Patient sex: M
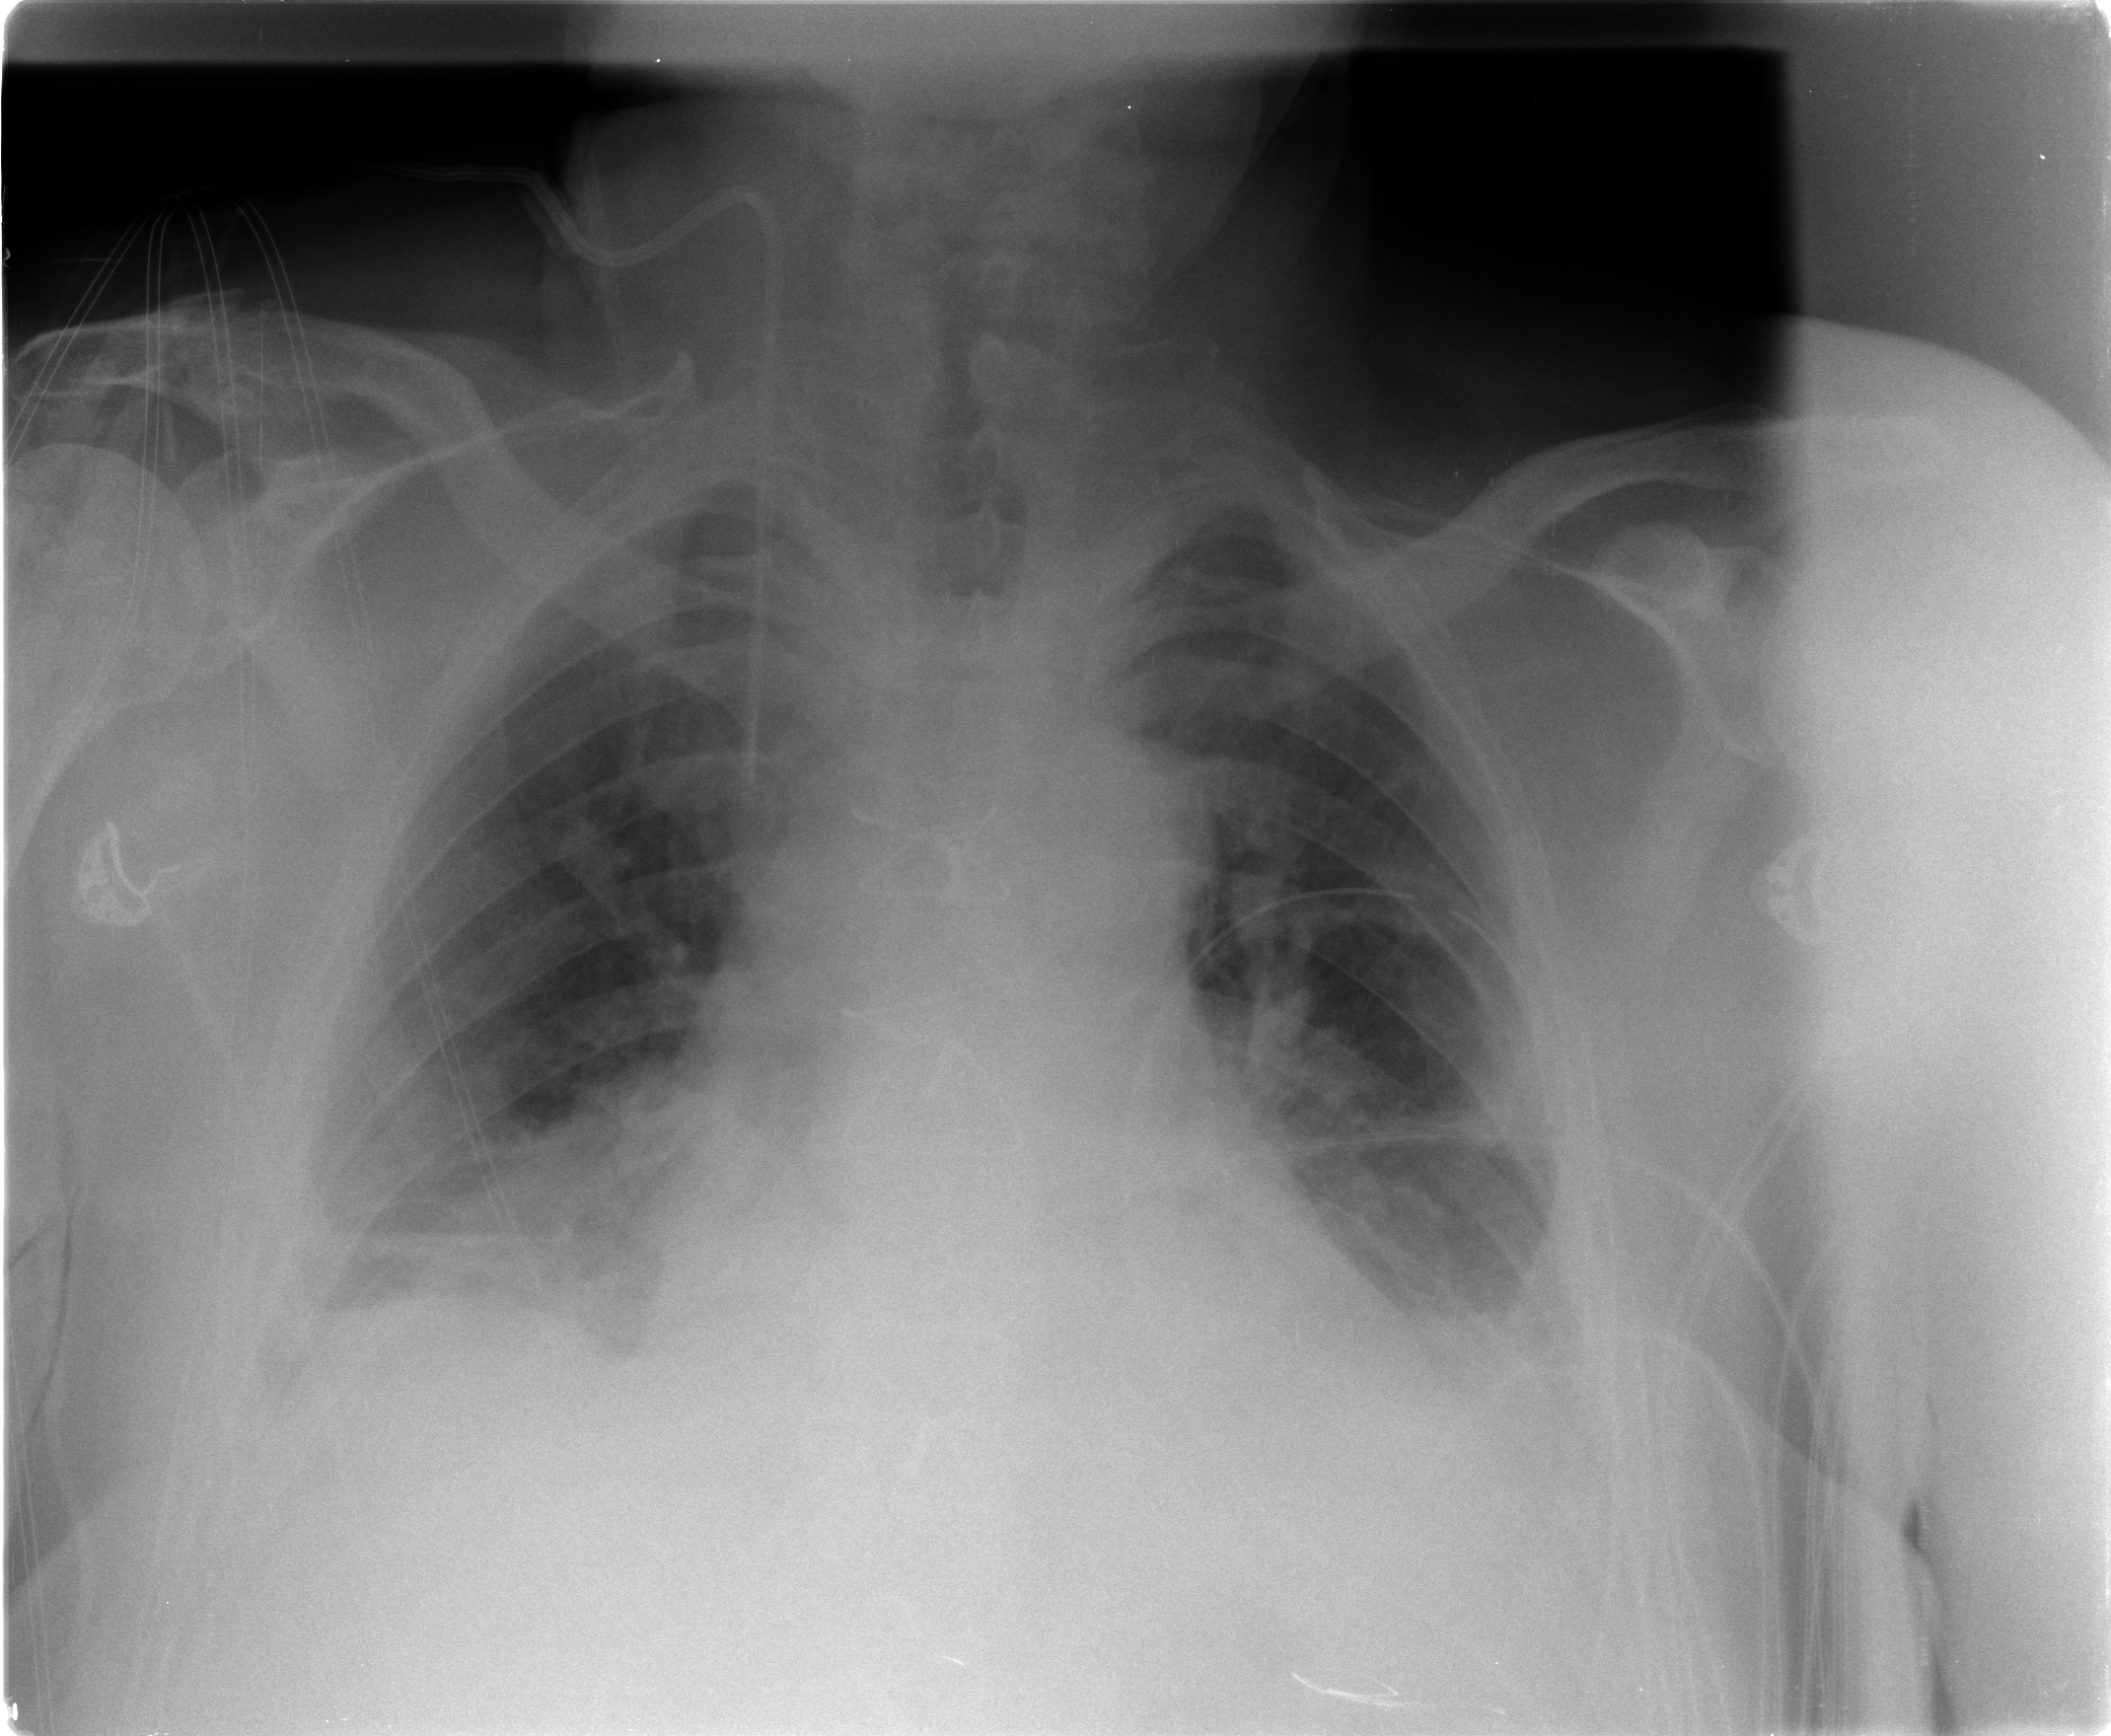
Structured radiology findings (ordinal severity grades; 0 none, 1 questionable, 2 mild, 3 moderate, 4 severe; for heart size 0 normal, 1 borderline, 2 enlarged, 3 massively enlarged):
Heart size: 0
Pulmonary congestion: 1
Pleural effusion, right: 2
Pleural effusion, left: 2
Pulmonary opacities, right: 2
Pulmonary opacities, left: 2
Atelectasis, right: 2
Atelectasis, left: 2